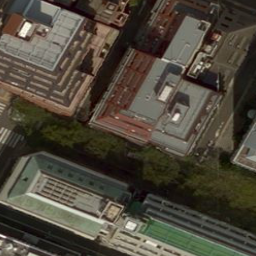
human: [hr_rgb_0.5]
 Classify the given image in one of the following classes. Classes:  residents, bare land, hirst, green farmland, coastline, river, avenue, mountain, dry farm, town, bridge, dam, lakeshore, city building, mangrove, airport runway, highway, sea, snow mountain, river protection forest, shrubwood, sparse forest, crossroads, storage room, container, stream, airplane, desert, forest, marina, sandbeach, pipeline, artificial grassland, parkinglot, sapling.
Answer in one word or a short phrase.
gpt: city building